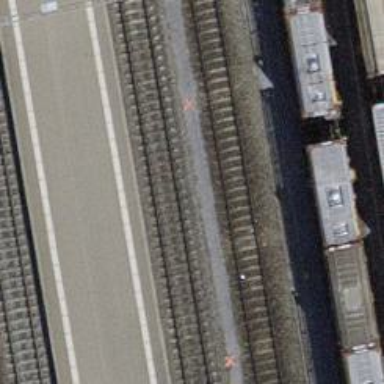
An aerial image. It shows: Single-track electrified railway siding with contact line.